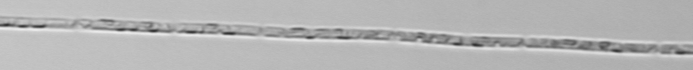
Label: Dactyliosolen_fragilissimus